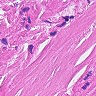
Metastatic tissue present: no